I will show an image sequence of human cooking. I have annotated the images with numbered circles. Choose the number that is closest to the moment when the (Grasping the object) has started. You are a five-time world champion in this game. Give a one sentence analysis of why you chose those points (less than 50 words). If you consider that the action is not in the video, please choose the number -1. Provide your answer at the end in a json file of this format: {"points": []}
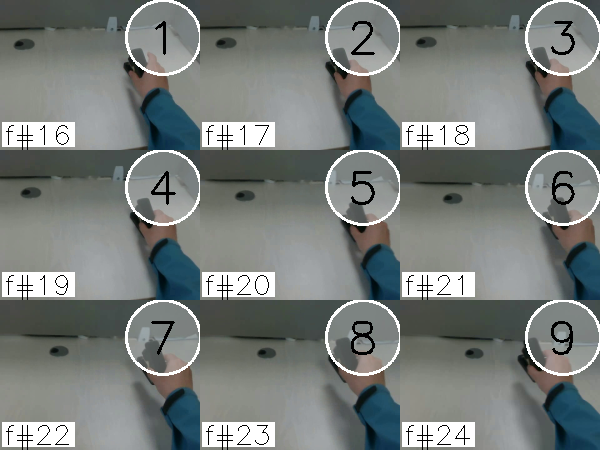
Frame 2 shows the clearest moment of hand-object contact.
{"points": [2]}